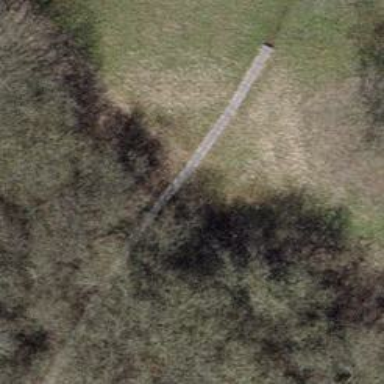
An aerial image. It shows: Path.